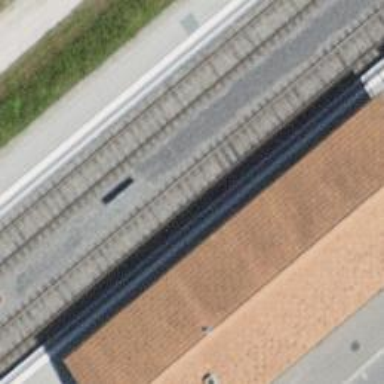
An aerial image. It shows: Public transport stop position along the railway.